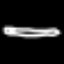
Label: pencil